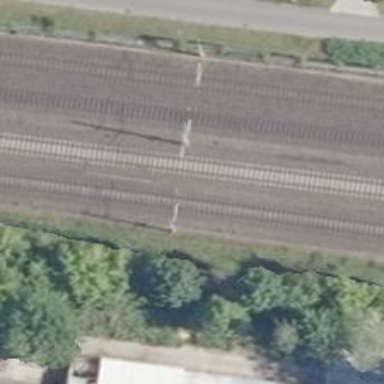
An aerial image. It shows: Milestone along the railway with catenary mast.